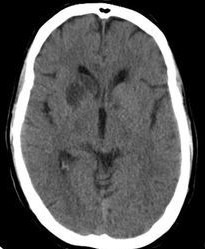
Label: notumor